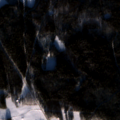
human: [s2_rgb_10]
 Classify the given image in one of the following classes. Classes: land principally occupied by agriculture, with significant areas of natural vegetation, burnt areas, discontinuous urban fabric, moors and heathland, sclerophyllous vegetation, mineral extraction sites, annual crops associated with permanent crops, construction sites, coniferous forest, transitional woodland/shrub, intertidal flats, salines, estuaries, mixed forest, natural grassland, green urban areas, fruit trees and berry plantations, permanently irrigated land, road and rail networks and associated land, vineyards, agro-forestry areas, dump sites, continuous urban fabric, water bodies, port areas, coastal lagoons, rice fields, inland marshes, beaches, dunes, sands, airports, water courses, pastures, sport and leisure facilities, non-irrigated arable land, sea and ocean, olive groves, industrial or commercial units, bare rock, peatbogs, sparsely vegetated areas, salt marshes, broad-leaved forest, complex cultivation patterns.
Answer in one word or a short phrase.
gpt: land principally occupied by agriculture, with significant areas of natural vegetation, coniferous forest, mixed forest